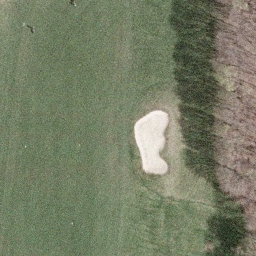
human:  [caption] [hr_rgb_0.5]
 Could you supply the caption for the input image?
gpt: A part of a golf course with with green turfs and some bunkers and withered trees .

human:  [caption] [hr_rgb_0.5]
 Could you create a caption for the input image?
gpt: A part of a golf course with green turfs and some bunkers and withered trees .

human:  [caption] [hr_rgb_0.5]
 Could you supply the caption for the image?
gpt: There are turfs and some bunkers and withered trees in the golf course .

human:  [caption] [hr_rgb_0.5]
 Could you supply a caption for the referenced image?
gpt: This is a part of a golf course with green turfs and some bunkers and trees .

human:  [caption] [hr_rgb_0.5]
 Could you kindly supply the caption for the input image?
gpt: Green turfs and some bunkers and withered trees in the golf course .